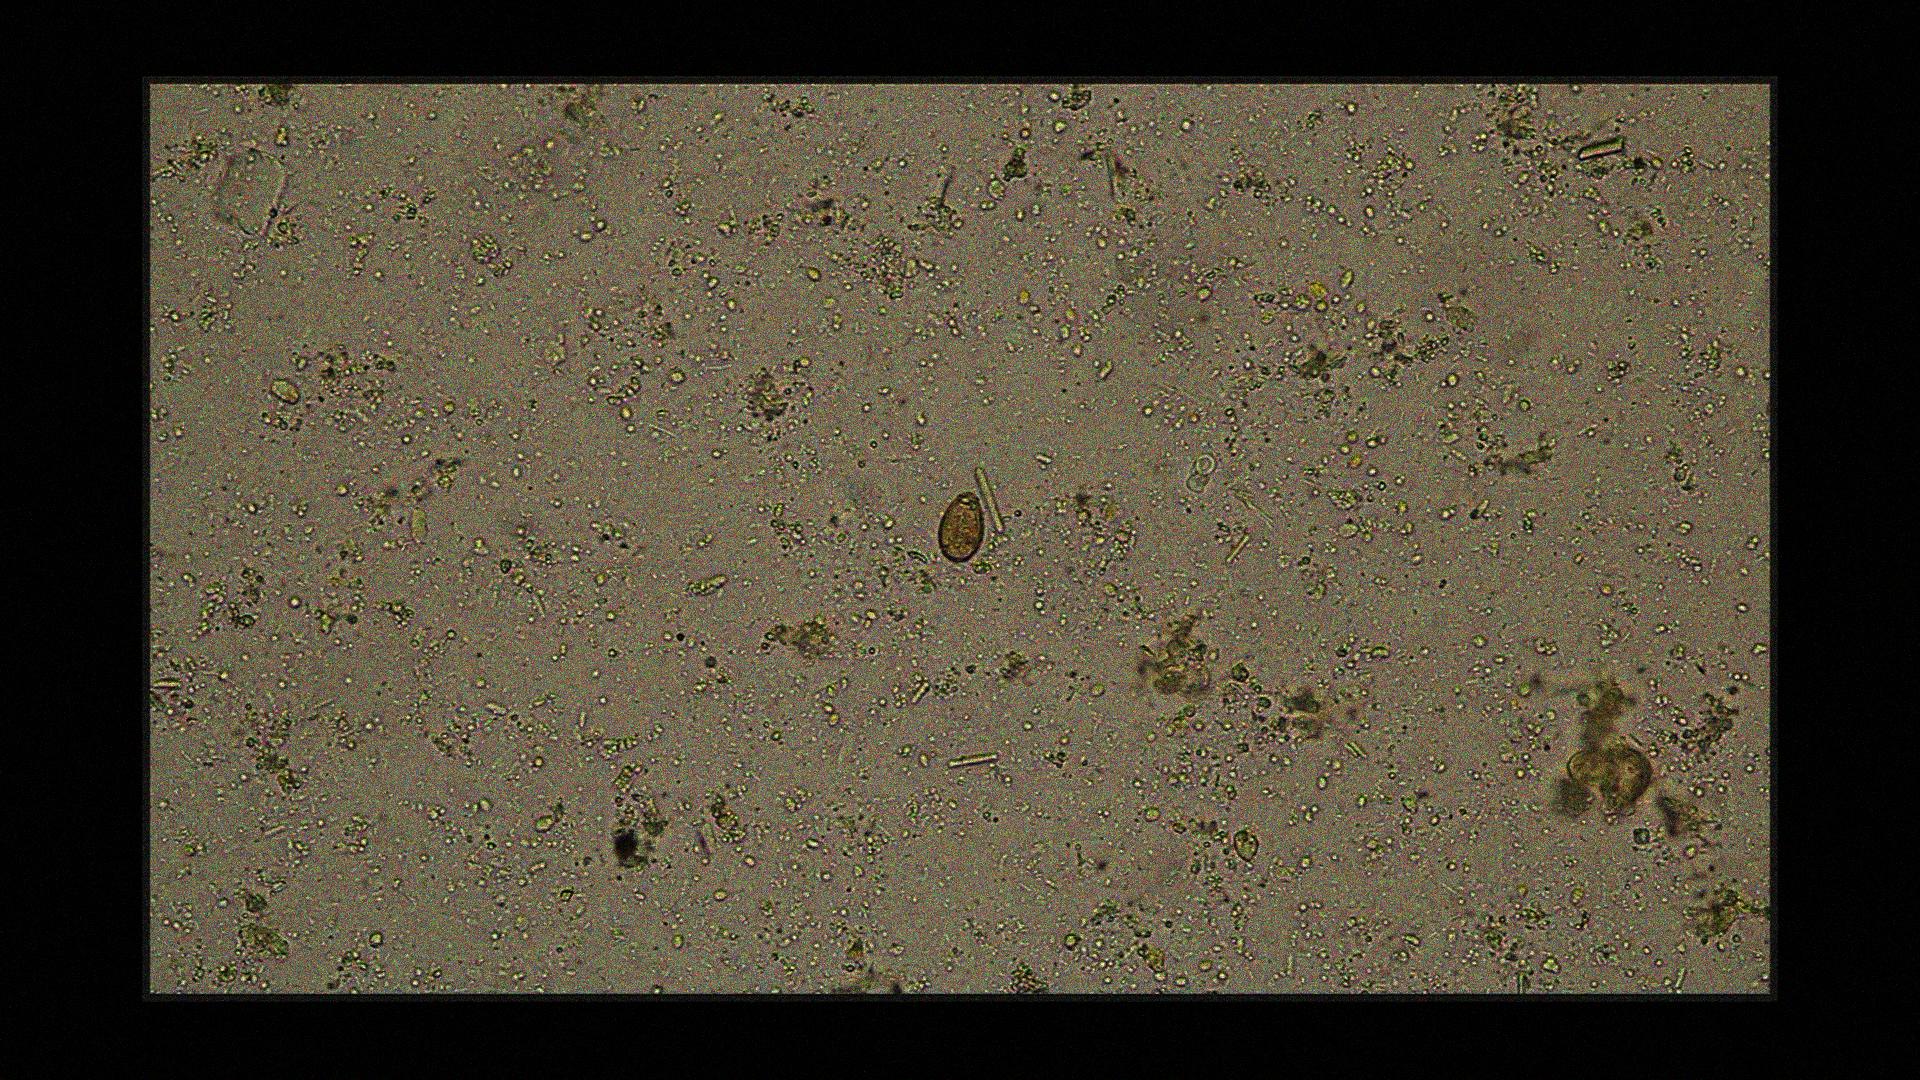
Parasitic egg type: Opisthorchis viverrine